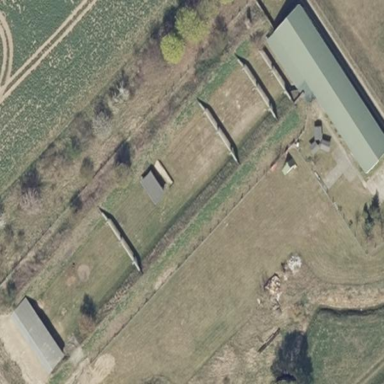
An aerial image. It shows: Shooting range on leisure land pitch.